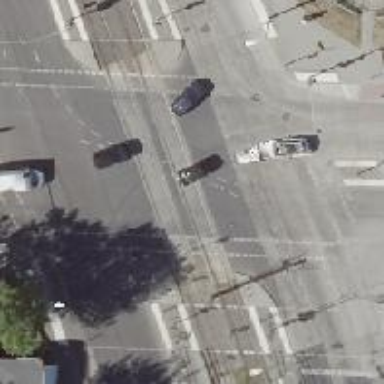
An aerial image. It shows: Tram level crossing on railway.